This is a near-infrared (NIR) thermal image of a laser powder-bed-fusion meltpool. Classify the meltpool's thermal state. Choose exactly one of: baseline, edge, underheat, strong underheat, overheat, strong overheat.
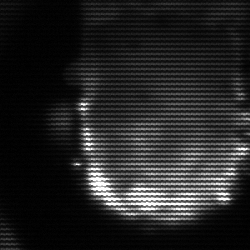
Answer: baseline